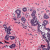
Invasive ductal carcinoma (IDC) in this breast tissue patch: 0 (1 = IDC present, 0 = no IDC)